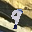
Label: 9